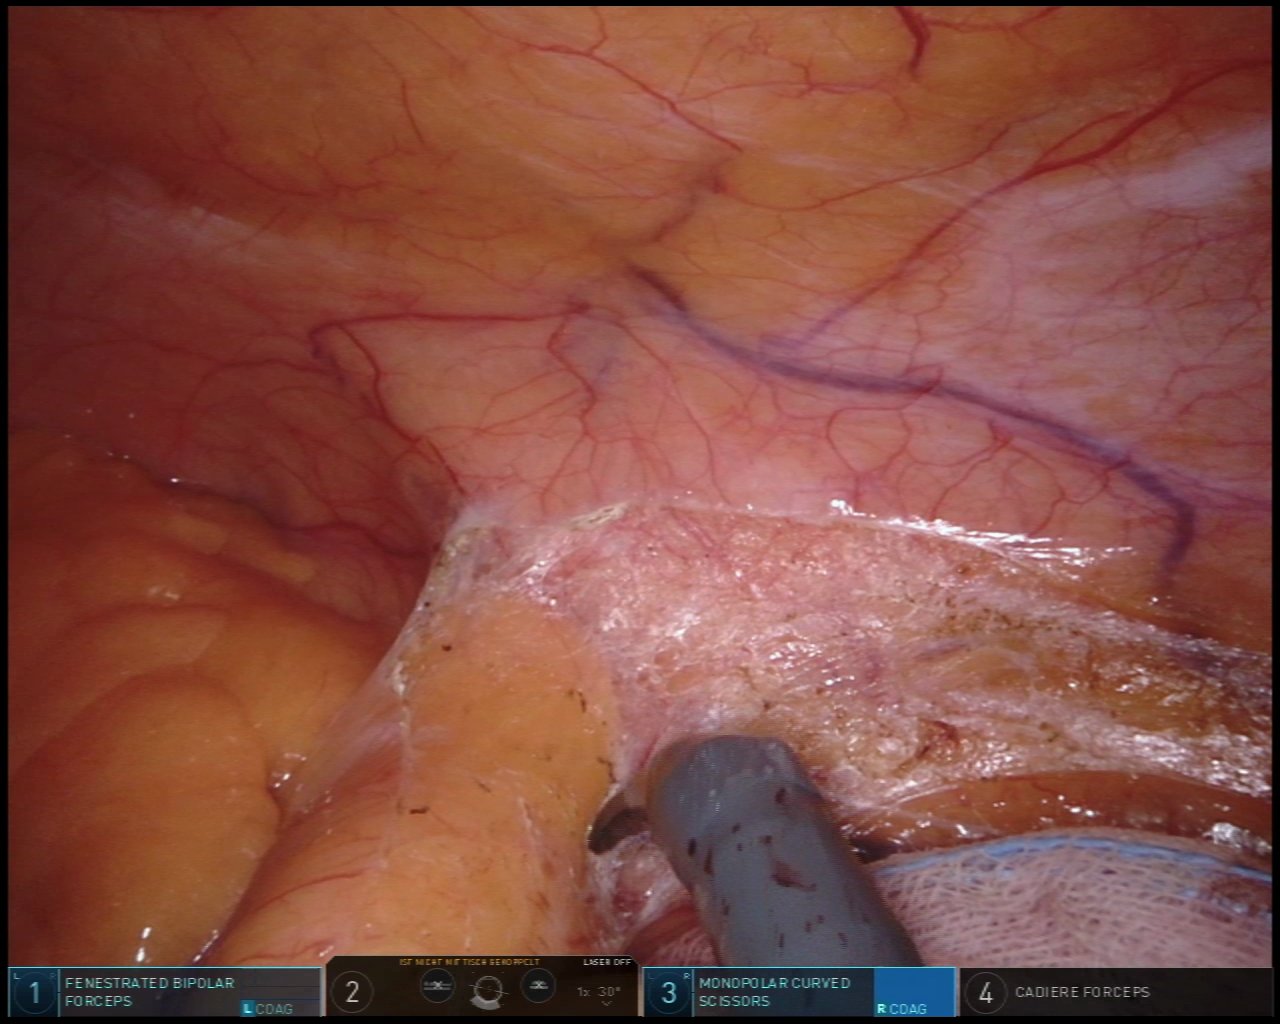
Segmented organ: abdominal_wall
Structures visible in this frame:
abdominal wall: yes
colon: no
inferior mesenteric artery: no
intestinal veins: no
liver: no
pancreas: no
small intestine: no
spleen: no
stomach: no
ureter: no
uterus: no
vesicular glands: no